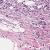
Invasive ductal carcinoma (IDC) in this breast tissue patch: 1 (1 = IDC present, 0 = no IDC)